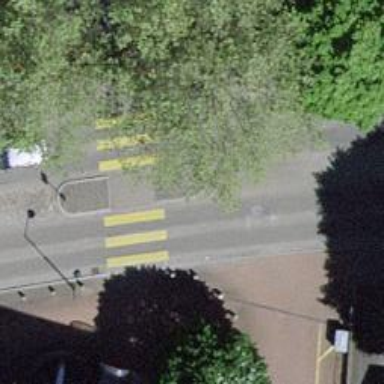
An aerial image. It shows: Zebra crossing on the road.